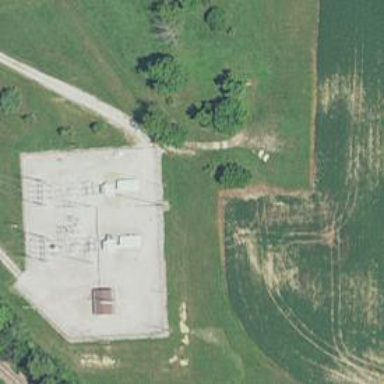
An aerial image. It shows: Fence surrounds minor distribution power substation.